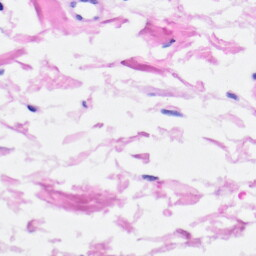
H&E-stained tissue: Heart